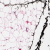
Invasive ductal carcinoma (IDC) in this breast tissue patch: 0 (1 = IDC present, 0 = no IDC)